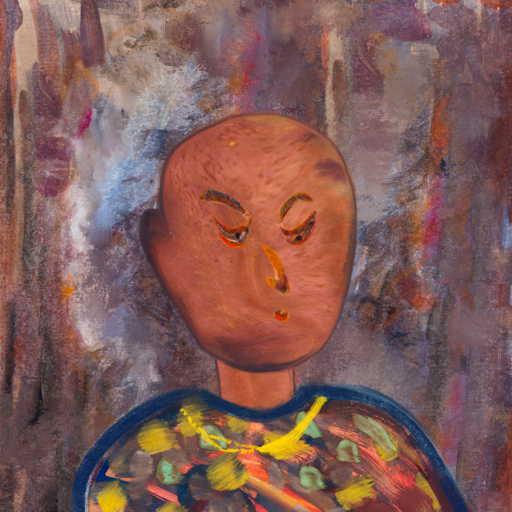
Background: Hypocrite, Head And Neck Side: Mother_And_Son_Mother, Face Side: Hypocrite, Bust: Mother_And_Son_Mother, Hair Side: Blank, Head Accessory: Blank, Second Necklace: Blank, Necklace: Irani_1, Baby: Blank